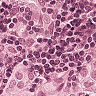
Metastatic tissue present: yes